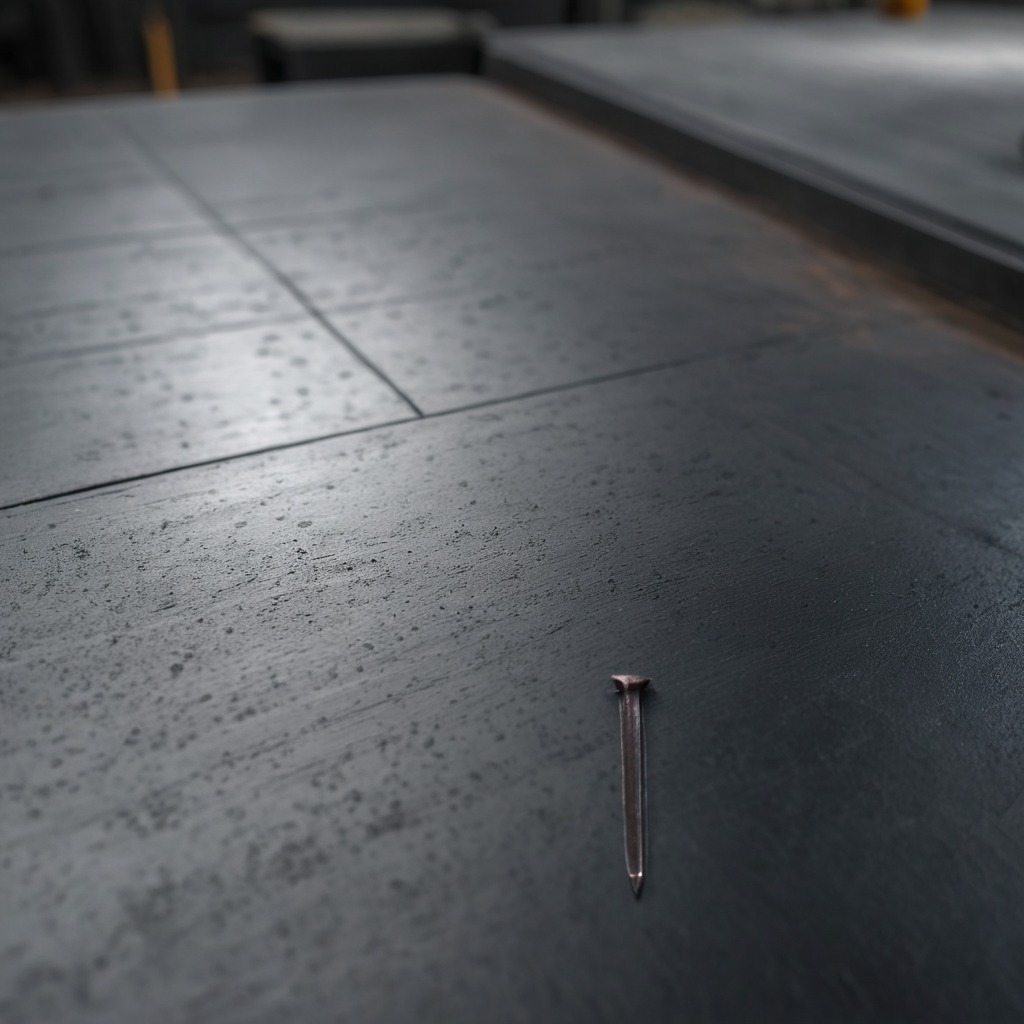
An iron nail is lying on the cold steel table in a mining workshop.